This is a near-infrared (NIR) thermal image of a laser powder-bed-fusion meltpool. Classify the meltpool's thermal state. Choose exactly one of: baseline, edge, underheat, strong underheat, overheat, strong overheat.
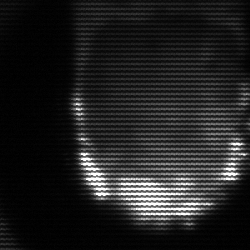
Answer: baseline